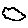
Label: cloud